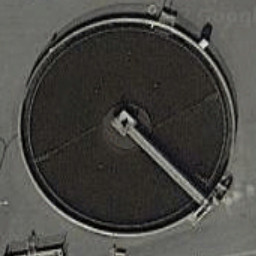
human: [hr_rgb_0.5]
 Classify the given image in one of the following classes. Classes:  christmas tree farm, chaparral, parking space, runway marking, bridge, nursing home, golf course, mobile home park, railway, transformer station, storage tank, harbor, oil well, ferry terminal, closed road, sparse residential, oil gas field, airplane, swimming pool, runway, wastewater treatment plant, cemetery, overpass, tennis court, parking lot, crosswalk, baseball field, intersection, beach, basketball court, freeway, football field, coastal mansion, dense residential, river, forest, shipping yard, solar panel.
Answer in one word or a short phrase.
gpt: wastewater treatment plant